Question: I am currently working with a pictureBox. I am having difficulties drawing a grid over the picture box that is approximately the size of 2 x 2 squares. Now the code below is only giving me a line drawn across. How can I proplery draw a full grid on top of the pictureBox?
'''
private Graphics g1;
public Form1()
{
InitializeComponent();
pictureBox1.Image = new Bitmap(500, 500);
g1 = Graphics.FromImage(this.pictureBox1.Image);
Pen gridPen = new Pen(Color.Black, 2);
g1.DrawLine(gridPen, 0, 0, 100, 100);
}
'''
This what I would like to accomplish:

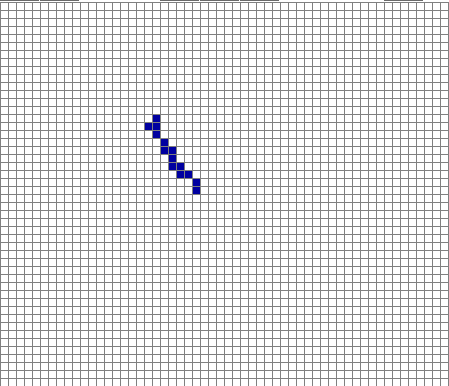
Answer: I found this question:
<URL>
Here is the gist of it:
'''
private void pictureBox1_Paint(object sender, PaintEventArgs e)
{
Graphics g = e.Graphics;
int numOfCells = 200;
int cellSize = 5;
Pen p = new Pen(Color.Black);
for (int y = 0; y < numOfCells; ++y)
{
g.DrawLine(p, 0, y * cellSize, numOfCells * cellSize, y * cellSize);
}
for (int x = 0; x < numOfCells; ++x)
{
g.DrawLine(p, x * cellSize, 0, x * cellSize, numOfCells * cellSize);
}
}
'''
Customize accordingly